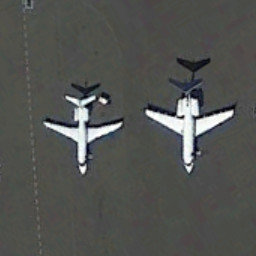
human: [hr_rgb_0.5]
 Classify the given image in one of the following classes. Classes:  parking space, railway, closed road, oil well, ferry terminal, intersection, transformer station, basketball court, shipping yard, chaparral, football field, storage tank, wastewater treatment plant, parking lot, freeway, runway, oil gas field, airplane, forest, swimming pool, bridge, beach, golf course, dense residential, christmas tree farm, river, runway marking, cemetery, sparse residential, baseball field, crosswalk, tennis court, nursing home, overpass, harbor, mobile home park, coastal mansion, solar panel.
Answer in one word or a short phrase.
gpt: airplane